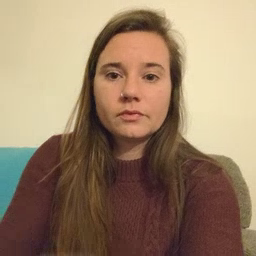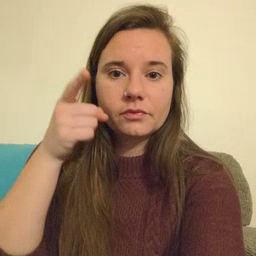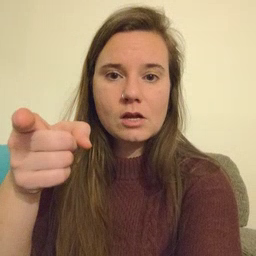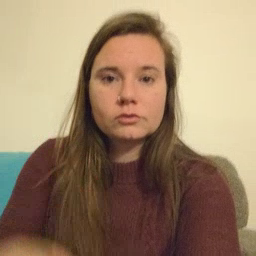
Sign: there